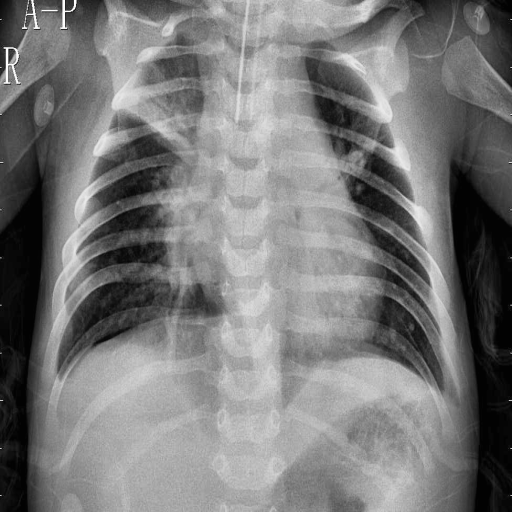
Finding: PNEUMONIA